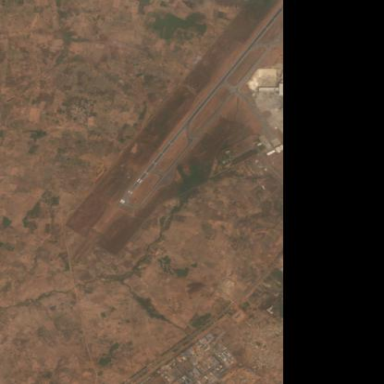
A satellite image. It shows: View of runway in airport.